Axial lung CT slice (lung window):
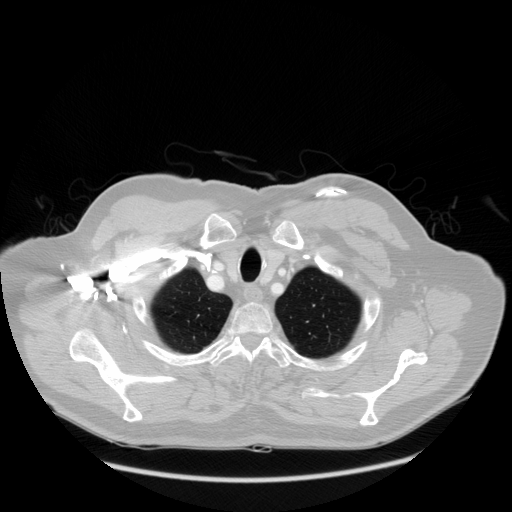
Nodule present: no